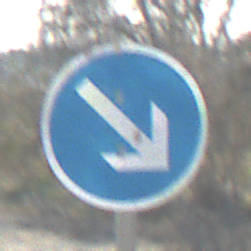
Verkehrszeichen: VorgeschriebeneVorbeifahrtRechts
Umgebung: Outdoor, Suburban
Tageszeit: MorningAfternoon
Wetter: PartlyCloudy
Licht: Natural
Jahreszeit: NotSpecified
Kontrast: HighContrast